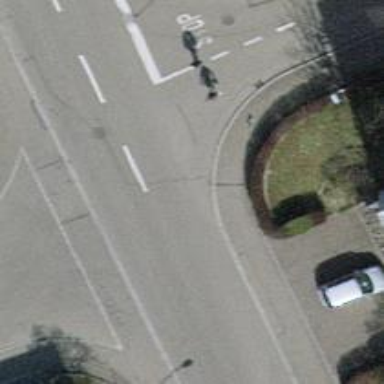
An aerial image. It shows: Asphalt sidewalk along the footway.